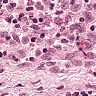
Metastatic tissue present: no